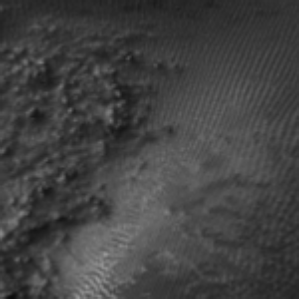
Label: frost